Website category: book
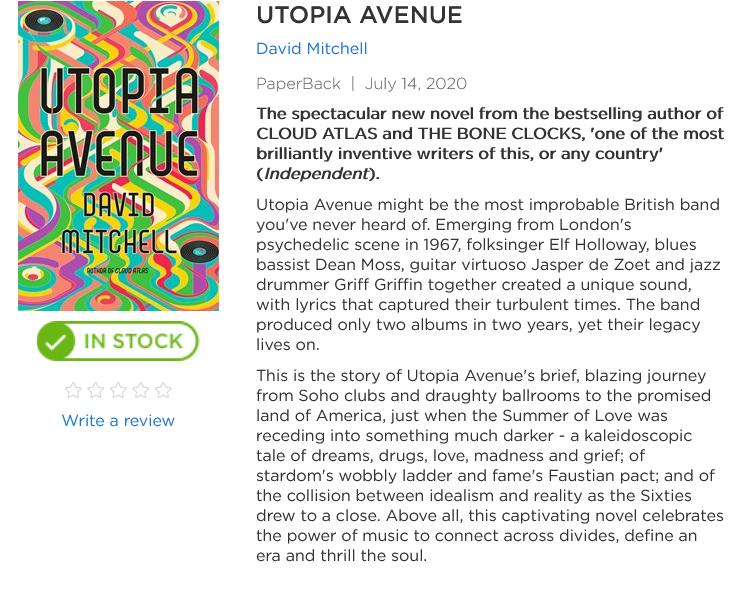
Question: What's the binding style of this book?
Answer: PaperBack

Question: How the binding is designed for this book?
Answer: PaperBack

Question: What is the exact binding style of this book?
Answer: PaperBack

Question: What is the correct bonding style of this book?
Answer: PaperBack

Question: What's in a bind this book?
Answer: PaperBack

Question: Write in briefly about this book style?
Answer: PaperBack

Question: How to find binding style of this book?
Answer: PaperBack

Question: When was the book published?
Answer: July 14, 2020

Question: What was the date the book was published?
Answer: July 14, 2020

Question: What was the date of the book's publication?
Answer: July 14, 2020

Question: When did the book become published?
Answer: July 14, 2020

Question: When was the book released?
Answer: July 14, 2020

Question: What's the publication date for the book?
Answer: July 14, 2020